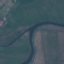
Land use / land cover: River